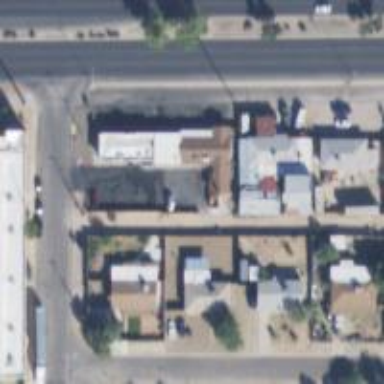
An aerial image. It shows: Alleyway designated as service road.